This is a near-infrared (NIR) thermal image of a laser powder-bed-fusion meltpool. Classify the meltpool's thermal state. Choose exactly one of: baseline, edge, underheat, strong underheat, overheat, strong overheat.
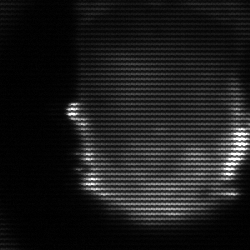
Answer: baseline